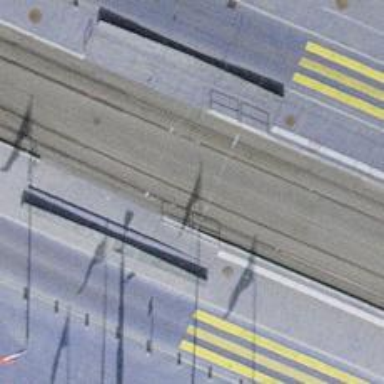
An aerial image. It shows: Service road with tram railway. The railway is electrified with contact line.